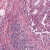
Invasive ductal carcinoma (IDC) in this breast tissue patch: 1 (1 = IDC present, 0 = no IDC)